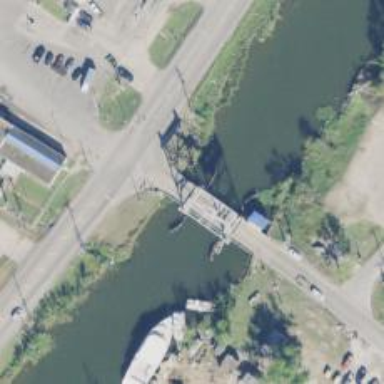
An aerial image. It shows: Secondary road crossing lift bridge.